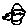
Label: bird